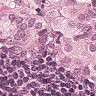
Metastatic tissue present: yes